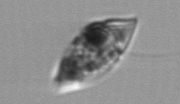
Label: Amphidinium